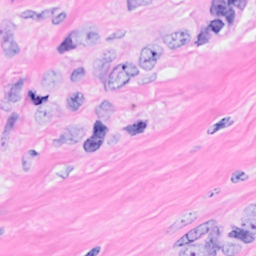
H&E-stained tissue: Breast